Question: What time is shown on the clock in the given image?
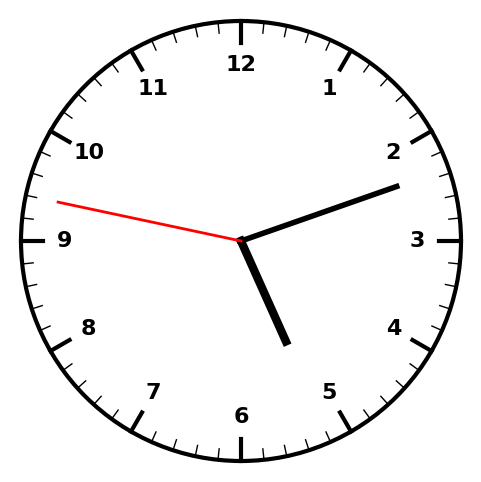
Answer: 05:11:47